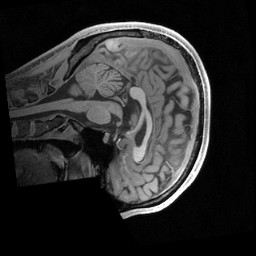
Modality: T1w
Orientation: sagittal
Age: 21
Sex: male
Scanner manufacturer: siemens
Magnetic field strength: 3 T
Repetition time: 2.4 s
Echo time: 0.00224 s